Aerial crown-view tile of a tropical tree (Barro Colorado Island, Panama), acquired 20250915:
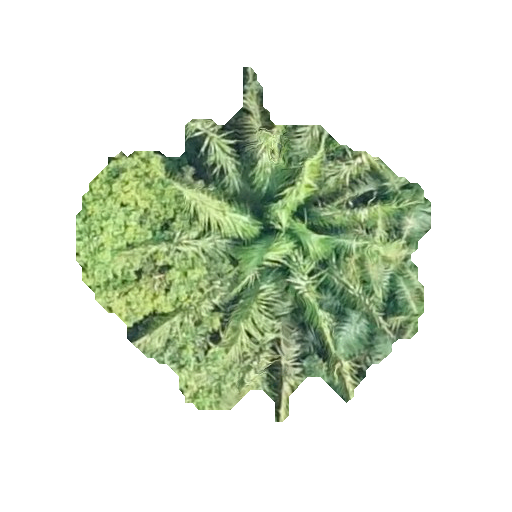
Species: Attalea butyracea
GBIF accepted scientific name: Attalea butyracea
Crown area: 111.025 m²